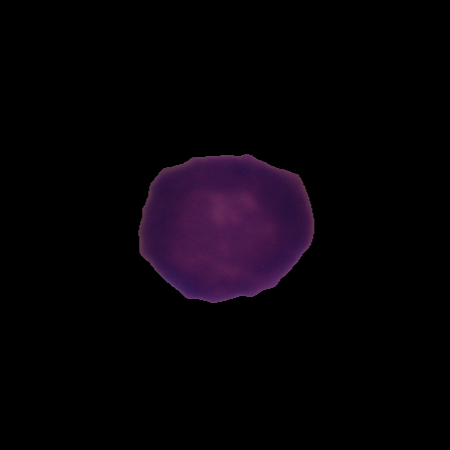
Label: healthy